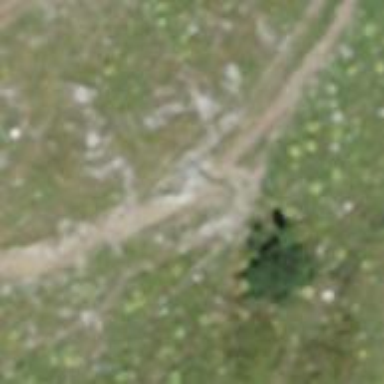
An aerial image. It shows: Unpaved path.